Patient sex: M
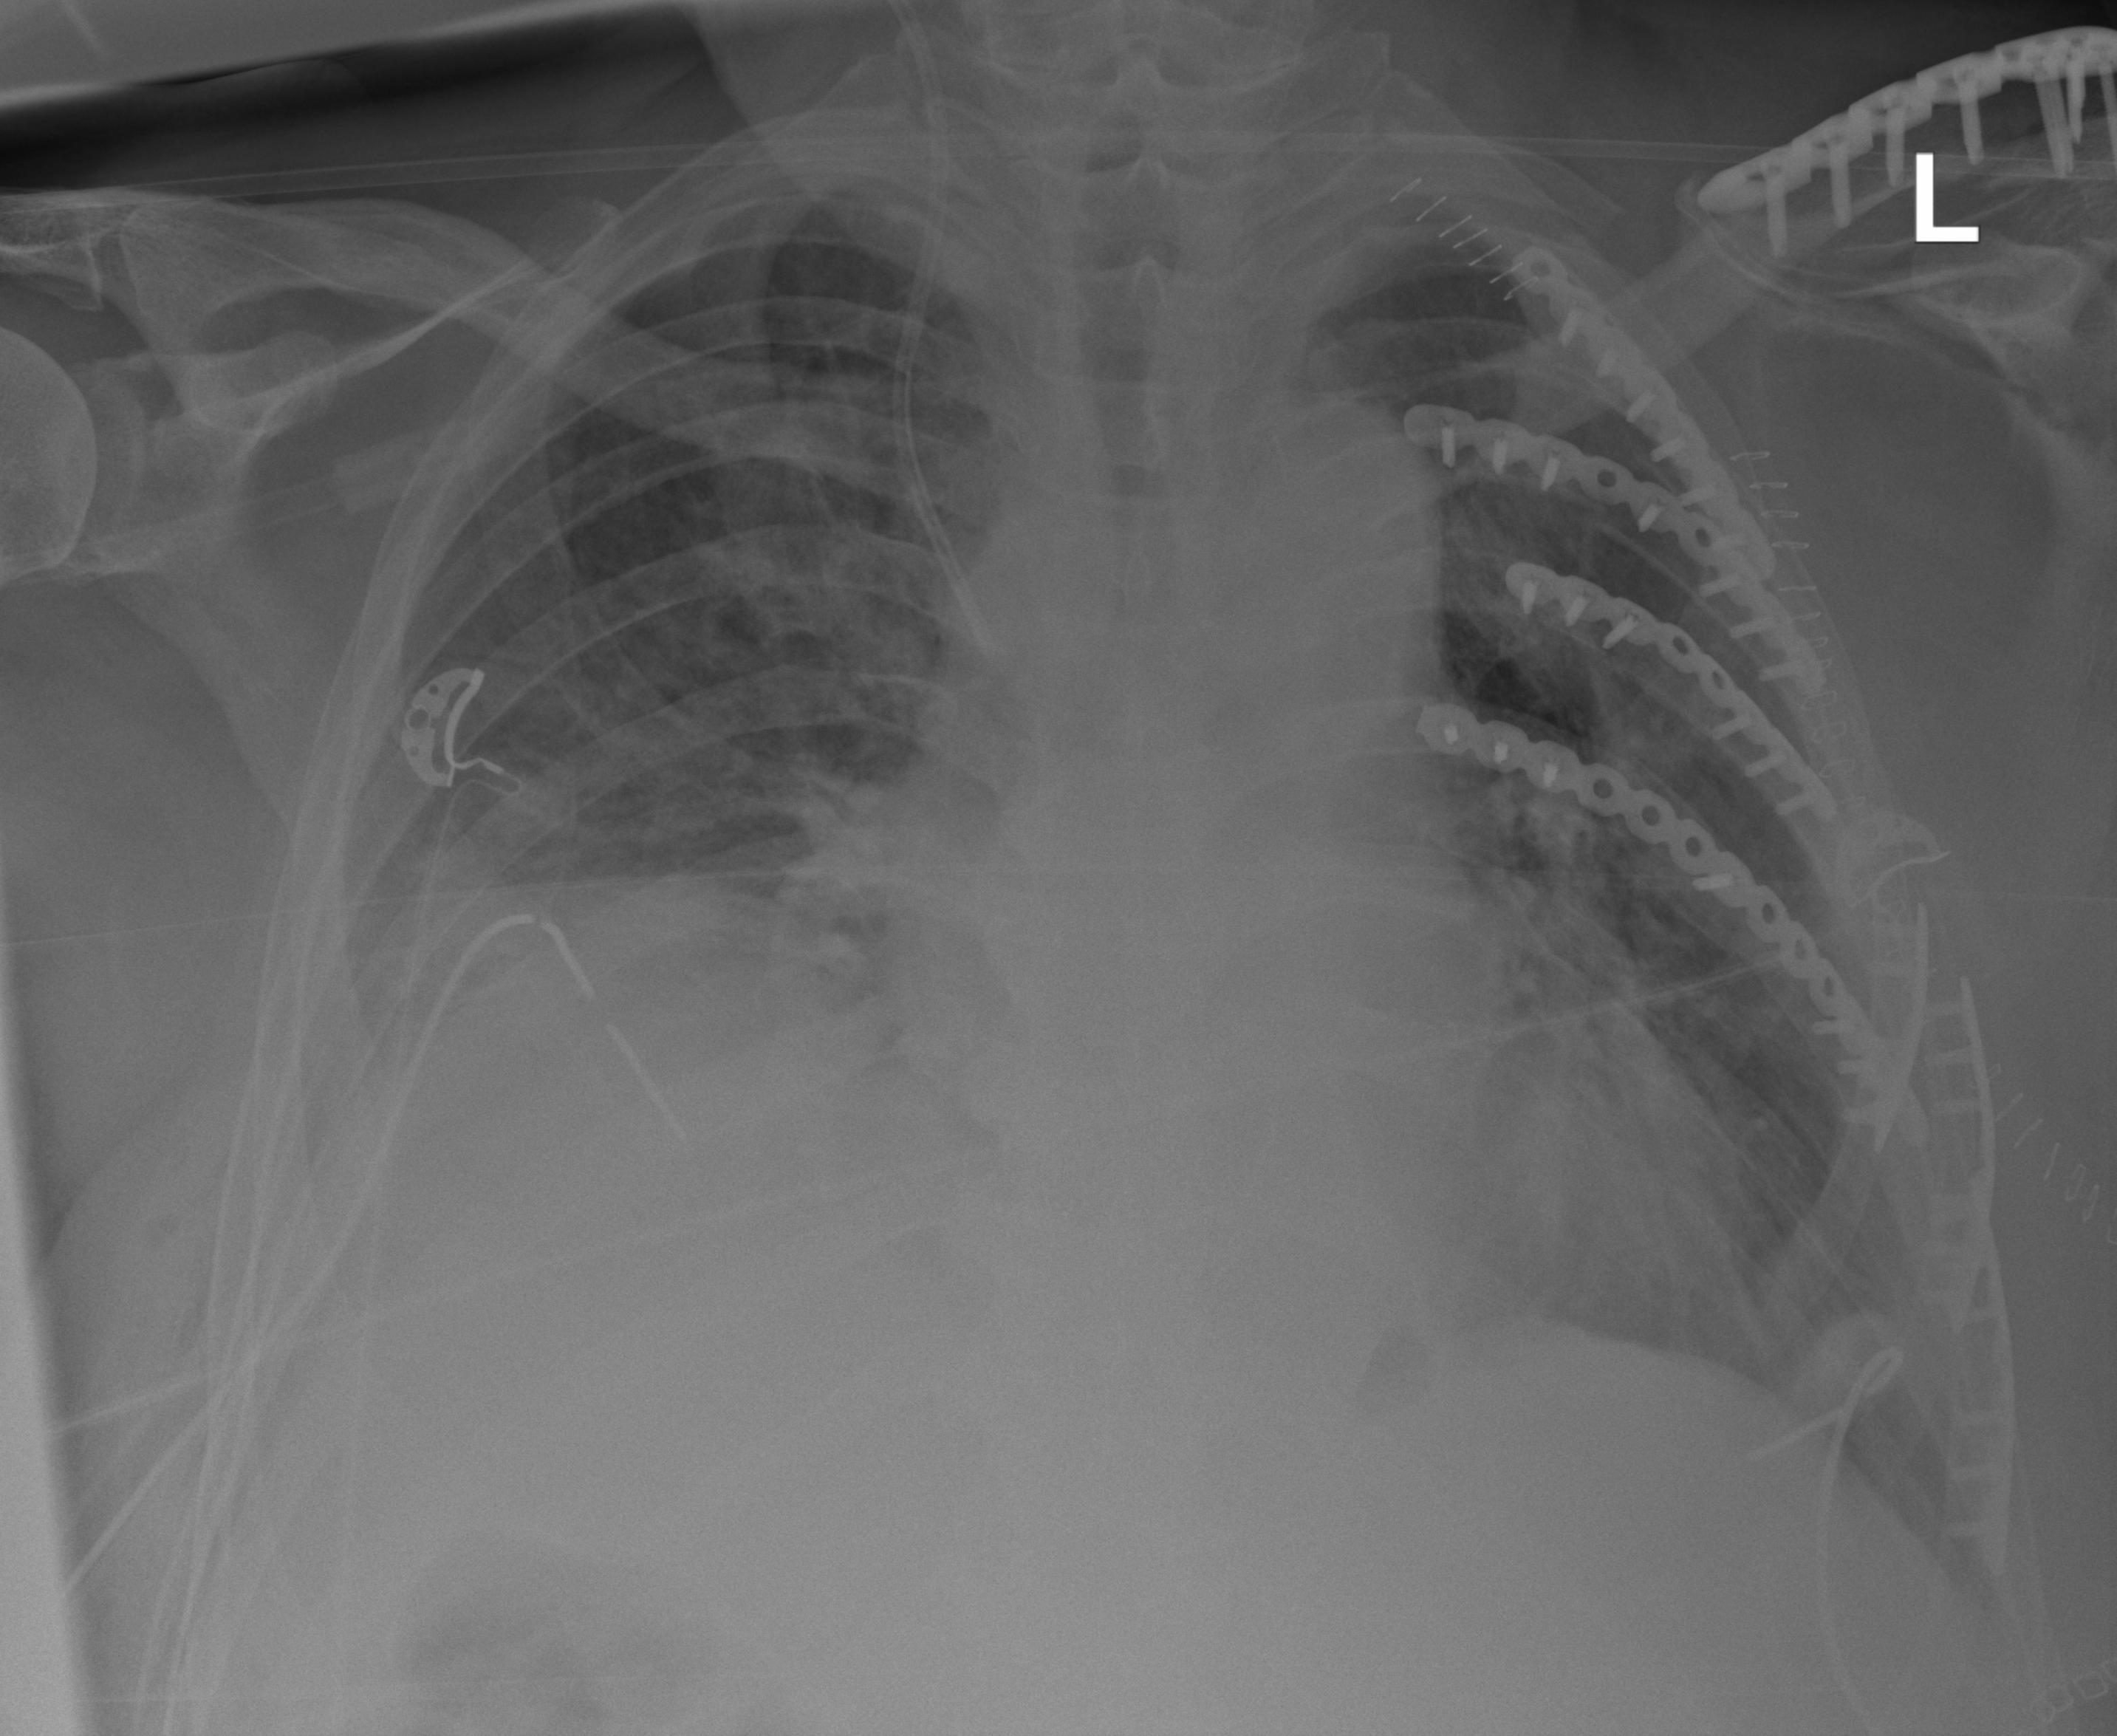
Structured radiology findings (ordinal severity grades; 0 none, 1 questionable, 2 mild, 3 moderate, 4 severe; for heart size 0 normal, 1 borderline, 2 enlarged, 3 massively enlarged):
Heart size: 0
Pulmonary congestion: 0
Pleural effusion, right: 2
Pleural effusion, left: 2
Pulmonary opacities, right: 2
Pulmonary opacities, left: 0
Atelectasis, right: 3
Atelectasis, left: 2